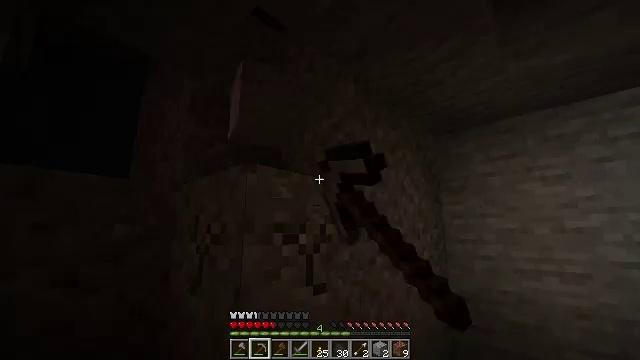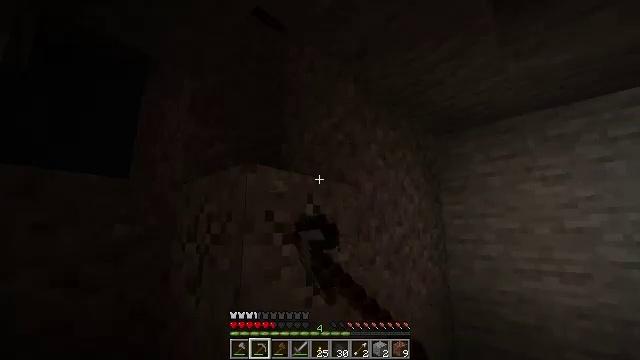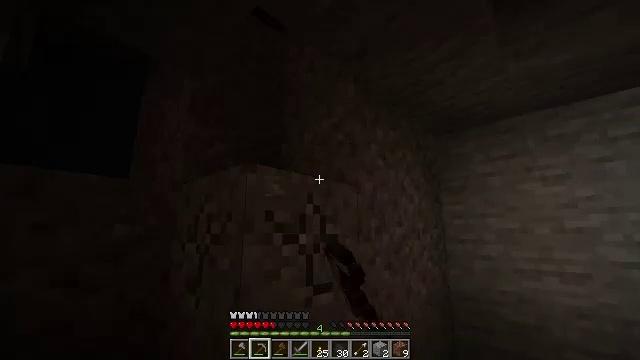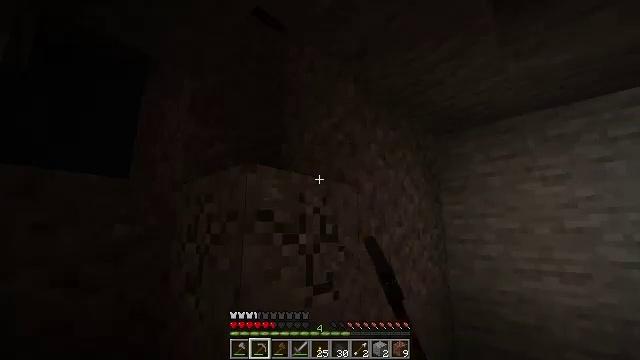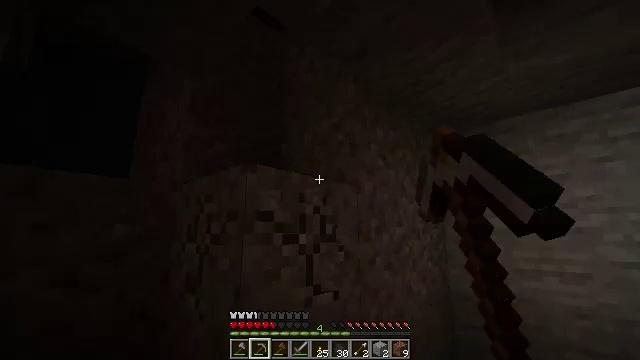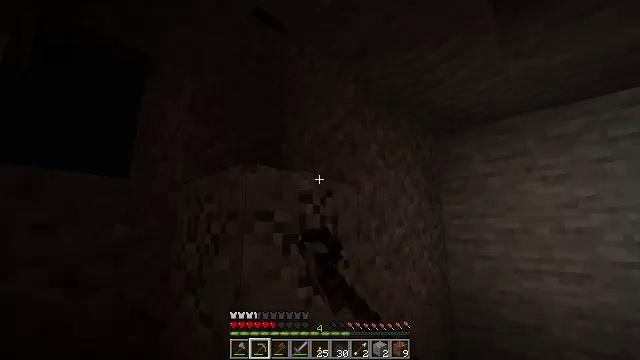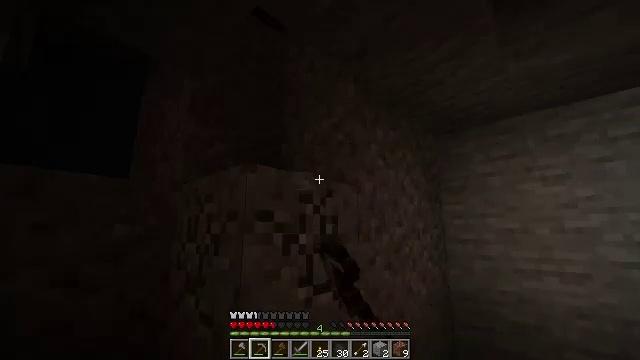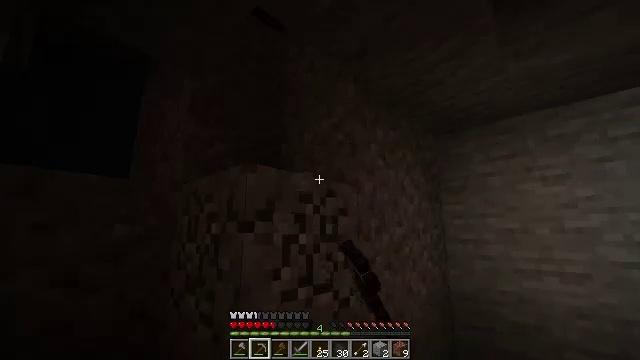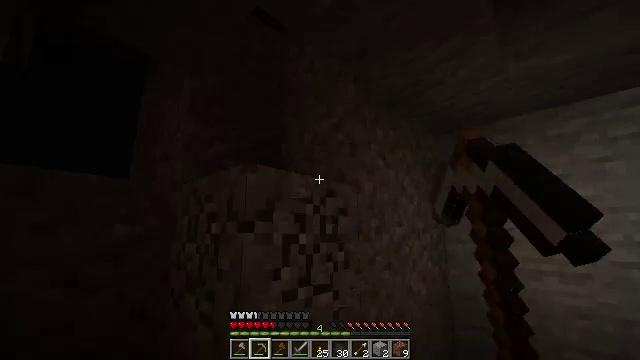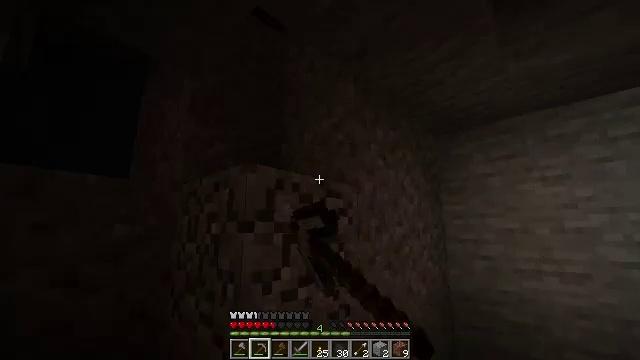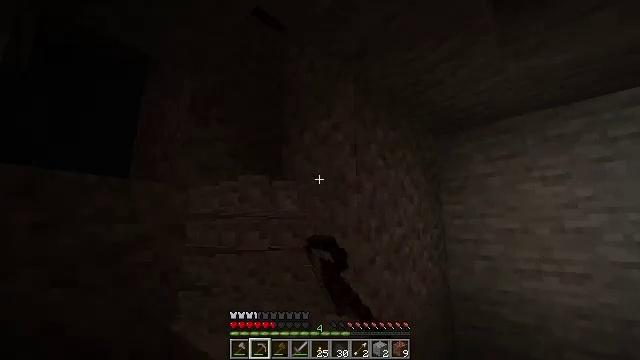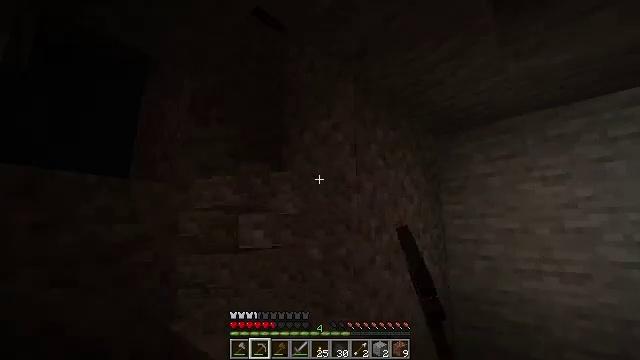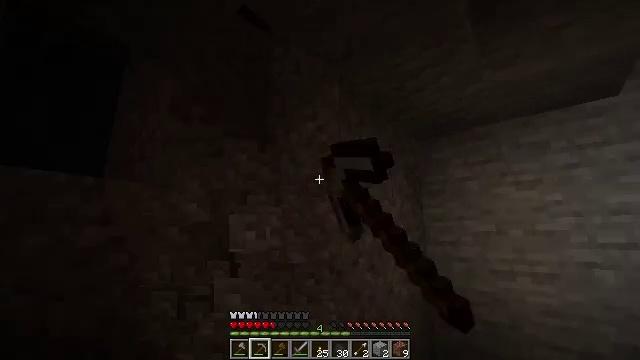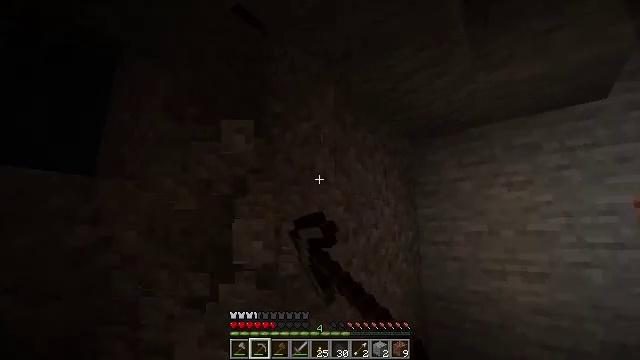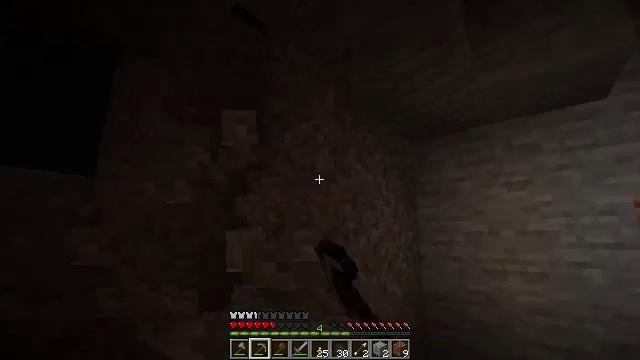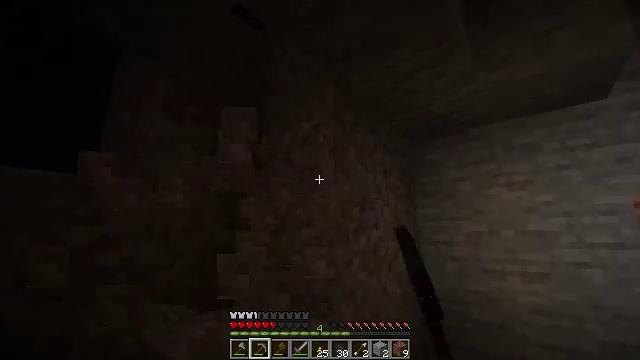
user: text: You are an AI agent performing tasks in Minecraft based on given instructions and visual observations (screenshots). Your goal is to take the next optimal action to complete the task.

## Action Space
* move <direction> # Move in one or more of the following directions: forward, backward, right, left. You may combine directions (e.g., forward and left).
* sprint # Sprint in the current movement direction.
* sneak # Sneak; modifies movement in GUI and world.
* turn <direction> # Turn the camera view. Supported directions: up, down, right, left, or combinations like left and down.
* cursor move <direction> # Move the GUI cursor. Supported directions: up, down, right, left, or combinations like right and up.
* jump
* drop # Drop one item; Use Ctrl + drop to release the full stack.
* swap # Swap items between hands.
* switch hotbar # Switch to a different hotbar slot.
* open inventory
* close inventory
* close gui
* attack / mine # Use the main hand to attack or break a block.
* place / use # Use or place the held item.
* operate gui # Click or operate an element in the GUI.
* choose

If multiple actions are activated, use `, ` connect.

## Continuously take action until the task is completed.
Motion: motion action
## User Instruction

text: Gather gravel by digging.
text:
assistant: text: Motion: attack / mine
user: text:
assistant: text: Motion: attack / mine
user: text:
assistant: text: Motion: attack / mine
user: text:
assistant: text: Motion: attack / mine
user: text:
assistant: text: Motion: attack / mine
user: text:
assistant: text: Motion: attack / mine
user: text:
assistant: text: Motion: attack / mine
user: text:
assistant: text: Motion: attack / mine
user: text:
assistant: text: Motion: attack / mine
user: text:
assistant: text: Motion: attack / mine
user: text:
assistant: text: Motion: attack / mine
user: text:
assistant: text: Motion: turn right, attack / mine
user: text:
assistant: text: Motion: turn right, attack / mine
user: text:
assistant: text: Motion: attack / mine
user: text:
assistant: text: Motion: attack / mine
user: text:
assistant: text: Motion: attack / mine
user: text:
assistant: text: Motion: turn right, attack / mine
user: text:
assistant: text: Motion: attack / mine
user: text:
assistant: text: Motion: attack / mine
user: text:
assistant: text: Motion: attack / mine
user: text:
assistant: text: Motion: attack / mine
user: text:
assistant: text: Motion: attack / mine
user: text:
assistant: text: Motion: attack / mine
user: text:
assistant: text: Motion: attack / mine
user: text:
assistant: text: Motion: attack / mine
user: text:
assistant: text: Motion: attack / mine
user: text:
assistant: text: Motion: attack / mine
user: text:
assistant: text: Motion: attack / mine
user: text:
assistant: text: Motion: attack / mine
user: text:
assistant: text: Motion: attack / mine